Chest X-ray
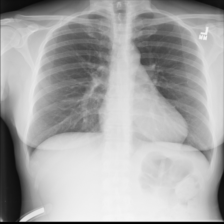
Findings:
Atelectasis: negative
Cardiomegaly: negative
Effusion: negative
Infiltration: negative
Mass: negative
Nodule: negative
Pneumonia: negative
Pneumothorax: negative
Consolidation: negative
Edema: negative
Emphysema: negative
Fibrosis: negative
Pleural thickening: negative
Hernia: negative